Field crop: maize
Growth stage: 2
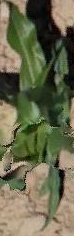
Species: maize